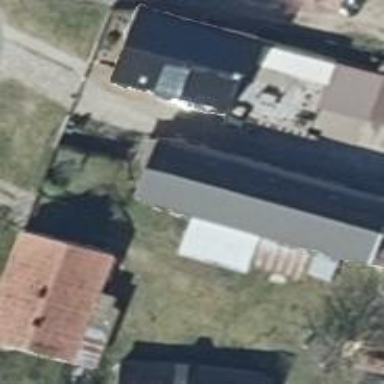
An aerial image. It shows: Building which is part of farm auxiliary.